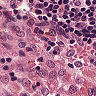
Metastatic tissue present: no